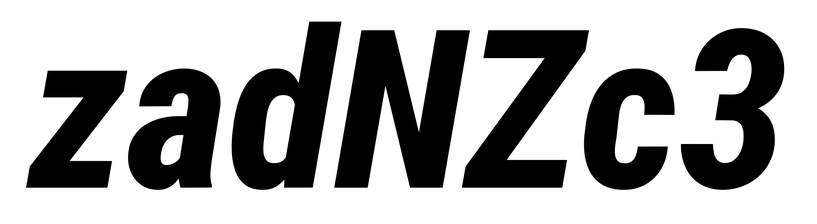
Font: Roboto-Italic_Condensed_ExtraBold_Italic